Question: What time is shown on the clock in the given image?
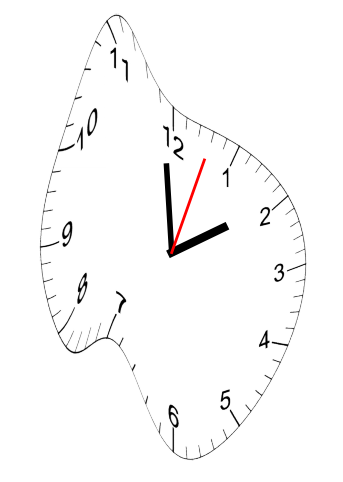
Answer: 01:59:03